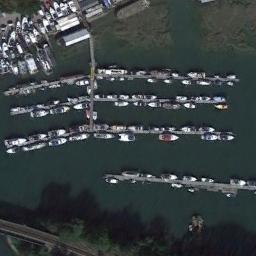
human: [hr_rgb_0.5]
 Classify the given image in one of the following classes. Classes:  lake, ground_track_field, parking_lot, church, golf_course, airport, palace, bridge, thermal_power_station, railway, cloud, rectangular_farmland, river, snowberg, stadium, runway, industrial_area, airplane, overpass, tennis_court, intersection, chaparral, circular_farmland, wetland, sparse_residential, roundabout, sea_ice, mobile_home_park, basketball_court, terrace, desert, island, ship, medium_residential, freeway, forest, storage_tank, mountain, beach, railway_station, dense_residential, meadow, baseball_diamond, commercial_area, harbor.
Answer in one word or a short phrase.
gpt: harbor